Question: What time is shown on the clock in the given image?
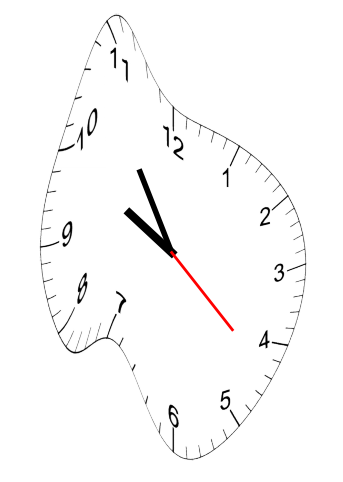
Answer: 09:54:22